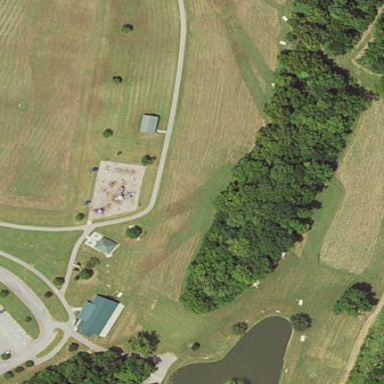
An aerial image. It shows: Park.